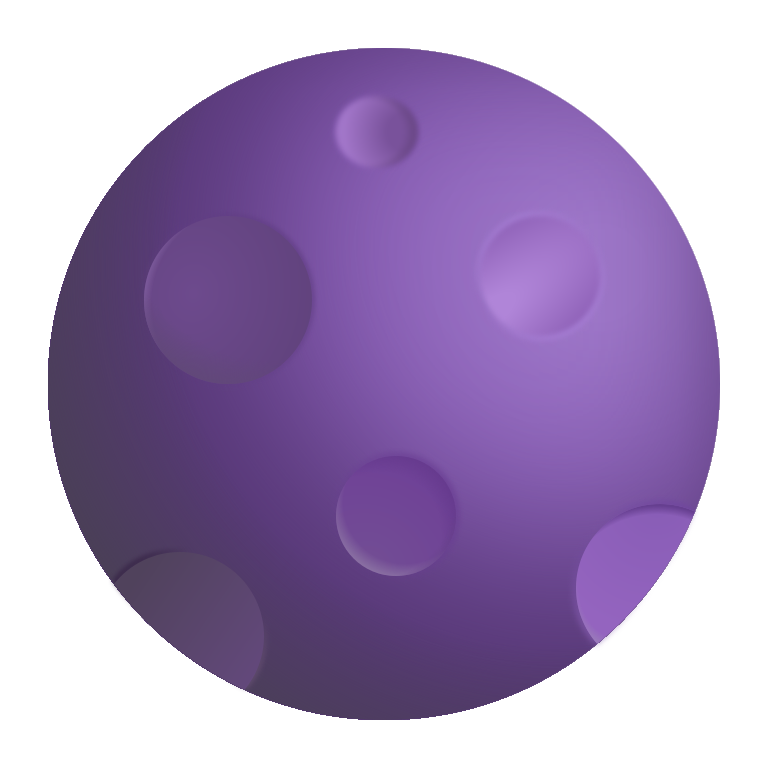
new moon color